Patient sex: F
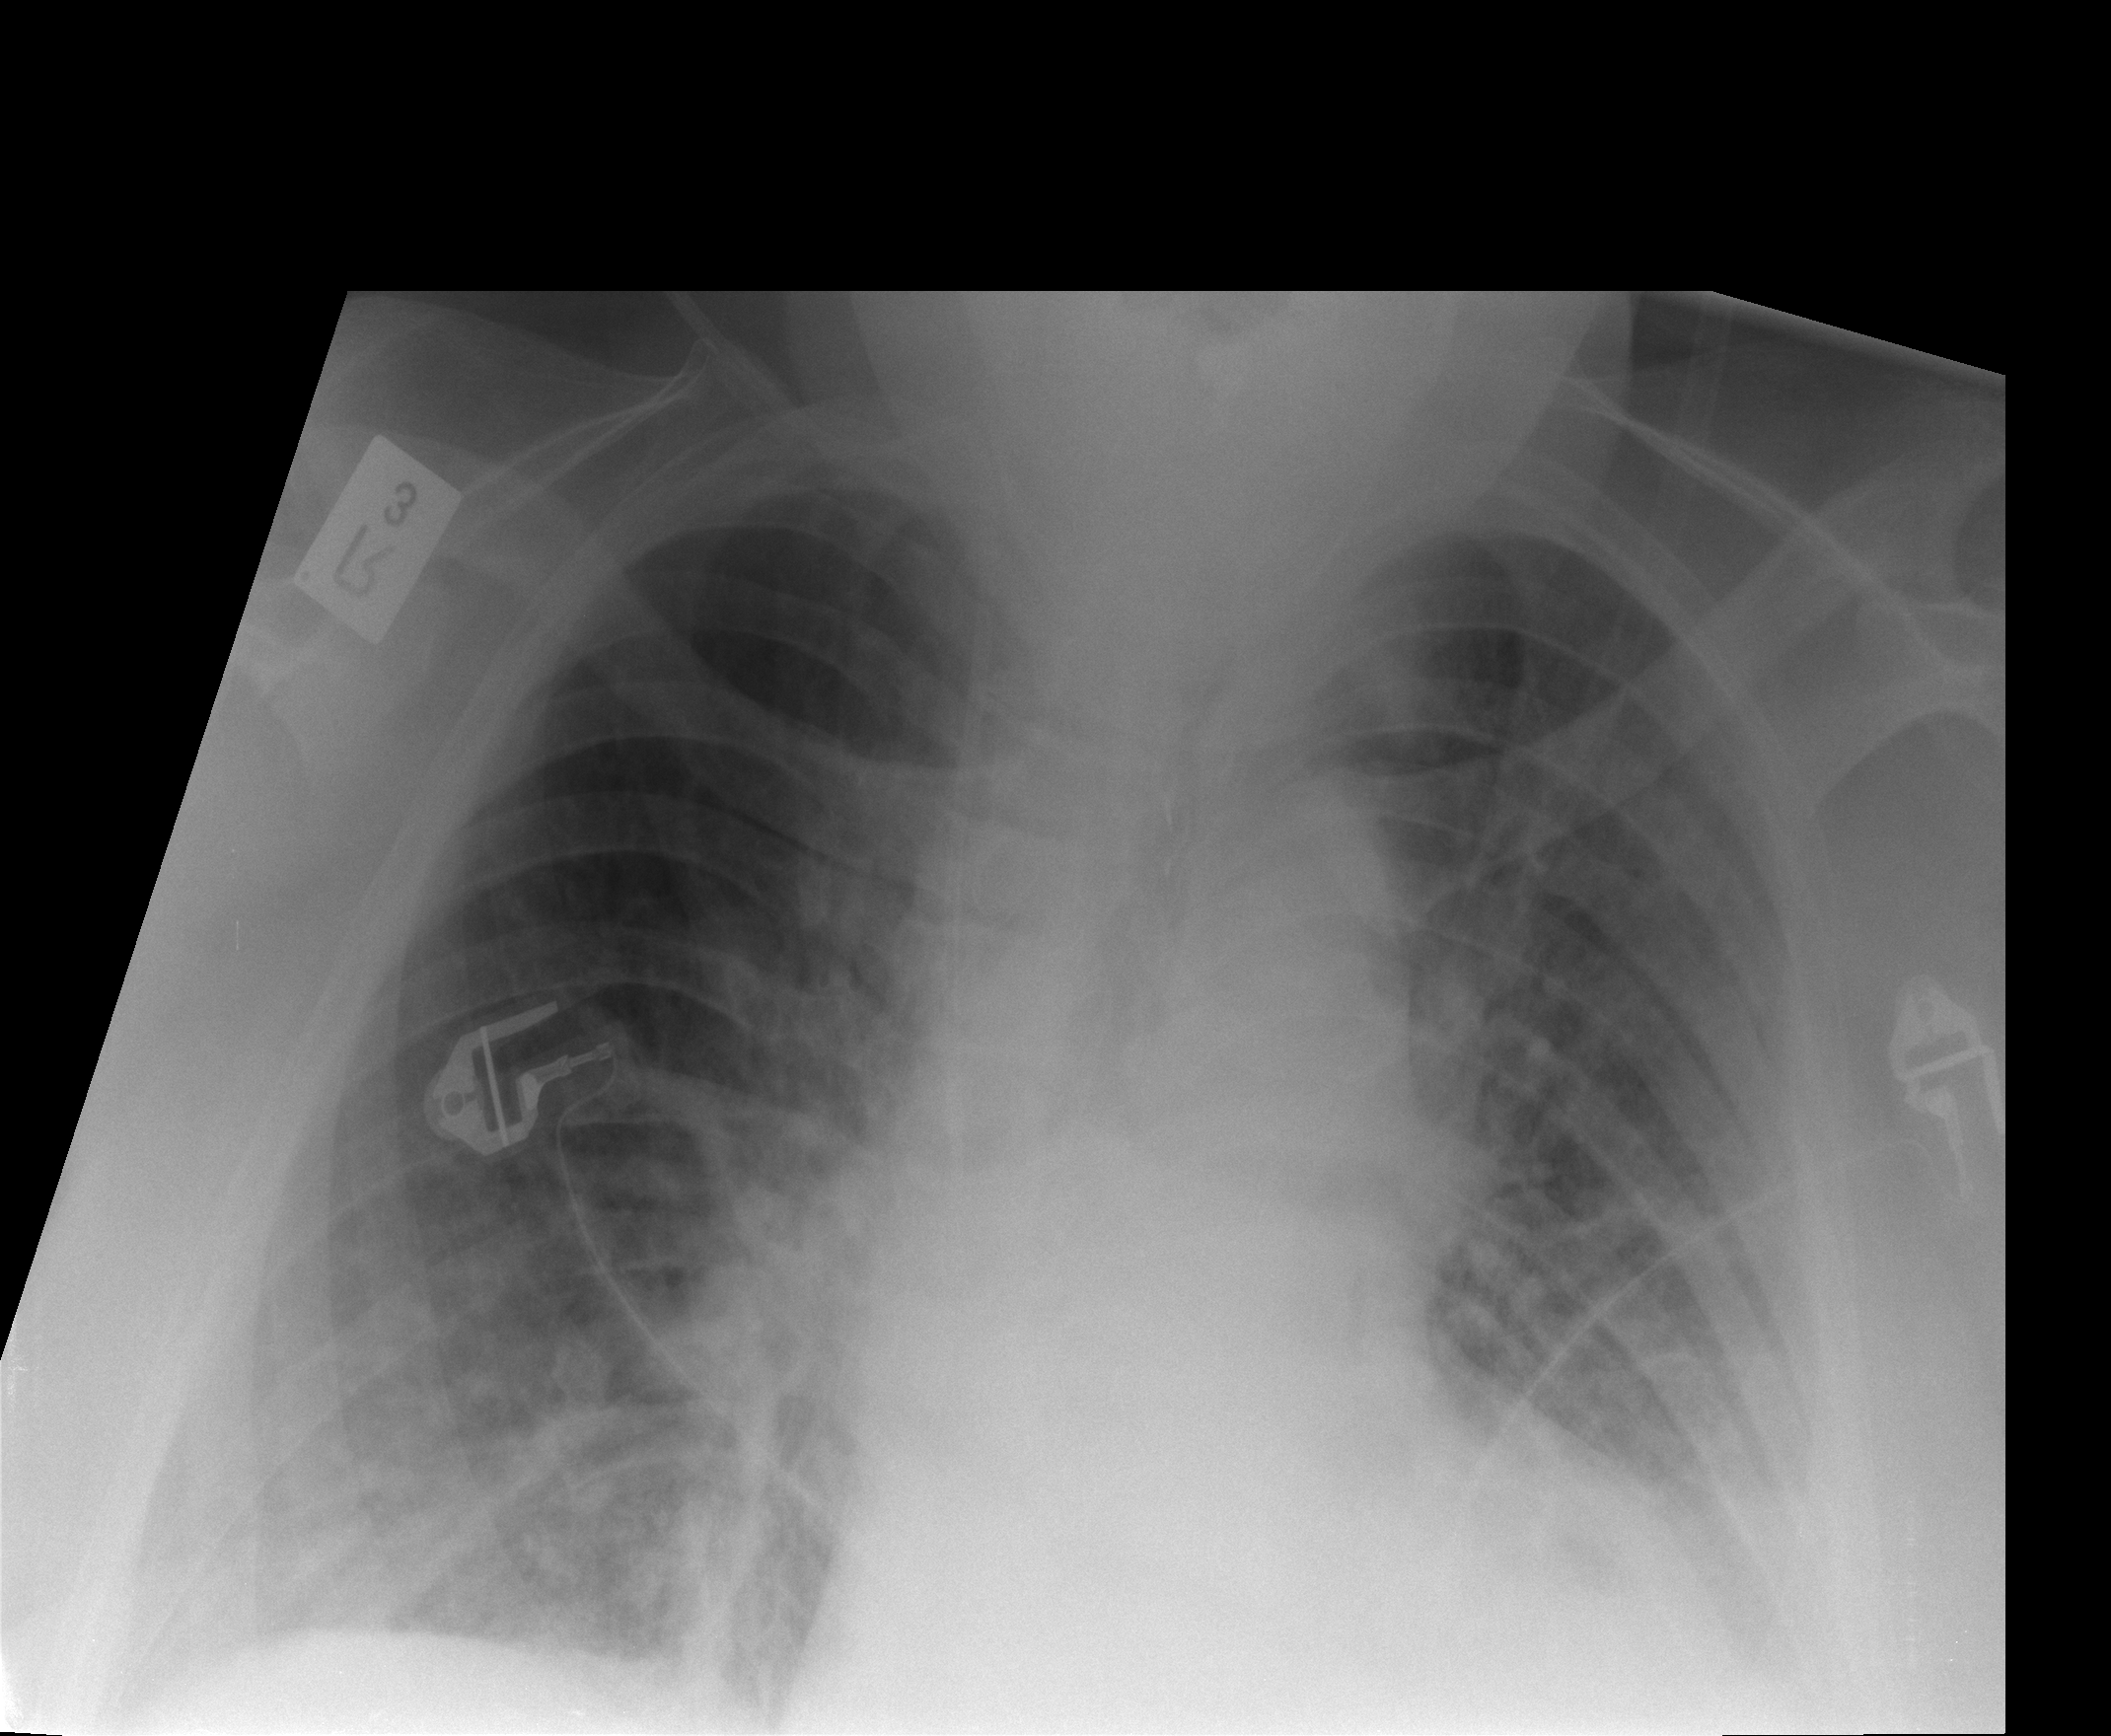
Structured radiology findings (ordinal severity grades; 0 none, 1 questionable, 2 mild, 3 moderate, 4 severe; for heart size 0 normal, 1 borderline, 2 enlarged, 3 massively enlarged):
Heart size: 2
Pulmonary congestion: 2
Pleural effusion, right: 1
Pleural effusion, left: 2
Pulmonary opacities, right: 2
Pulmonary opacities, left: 2
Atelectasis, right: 2
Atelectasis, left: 2